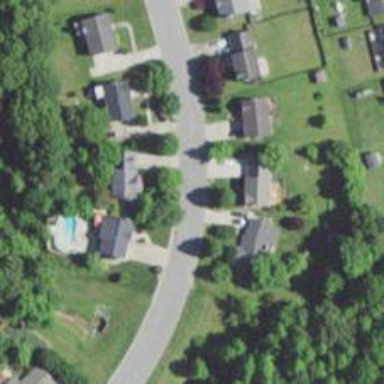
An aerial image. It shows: Asphalt road in residential area.